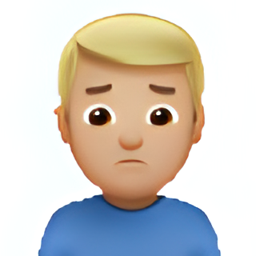
Name: man frowning type 3
Emoji: 🙍🏼‍♂️
Group: People & Body
Sub-group: person-gesture